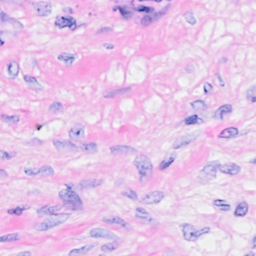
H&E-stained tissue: Breast